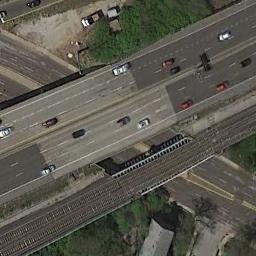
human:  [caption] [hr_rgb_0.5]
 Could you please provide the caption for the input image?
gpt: The overpass is divided into three roads .

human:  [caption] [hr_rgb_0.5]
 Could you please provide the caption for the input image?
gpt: The cross-line overpass is over the roads and some cars are driving on the overpass .

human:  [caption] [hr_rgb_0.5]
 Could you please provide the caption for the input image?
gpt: The overpass is next to some trees with some cars .

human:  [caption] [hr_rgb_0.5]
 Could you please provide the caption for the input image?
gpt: There are many cars on the overpass .

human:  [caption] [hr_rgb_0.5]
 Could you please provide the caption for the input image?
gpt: There are some green lawns and a gray building beside the overpass .